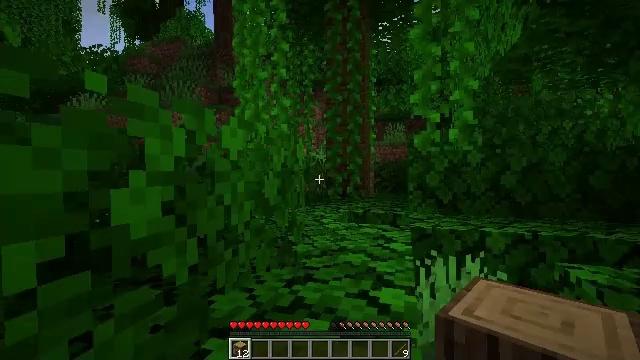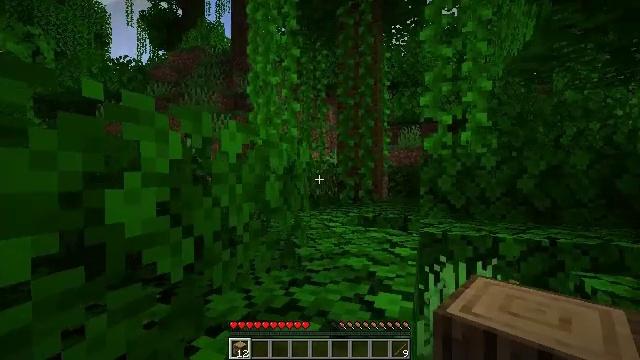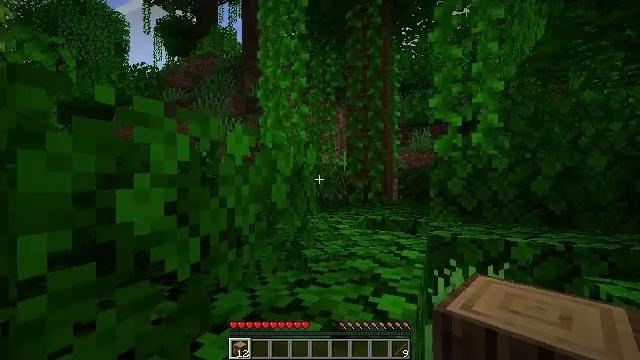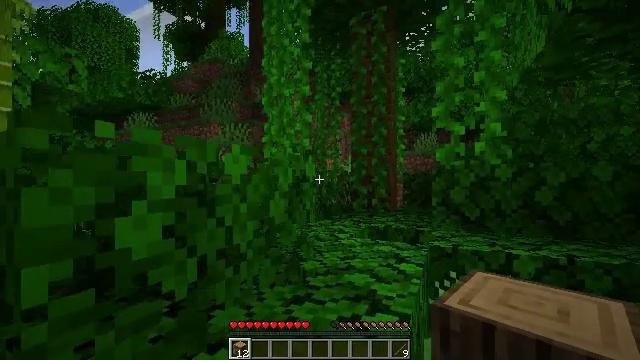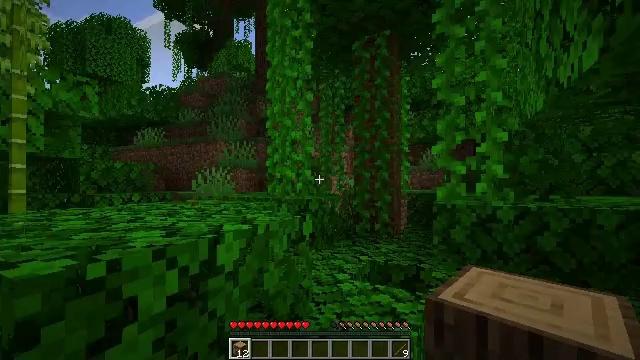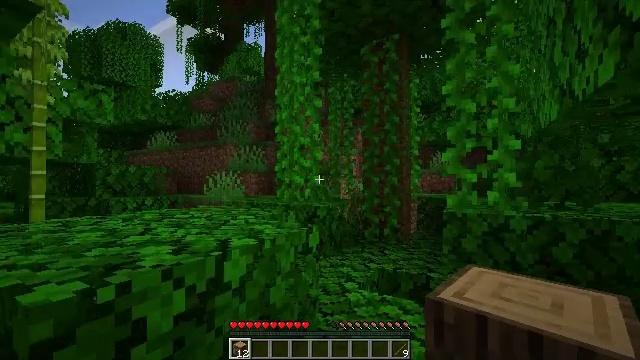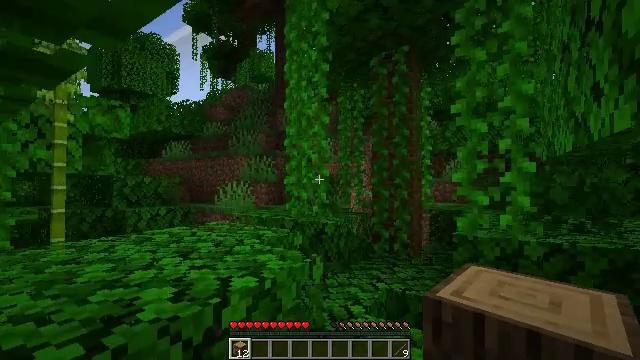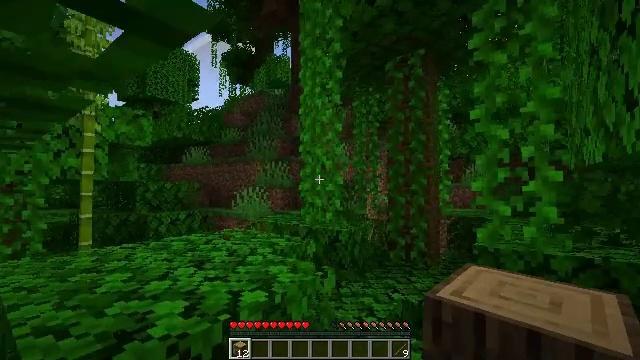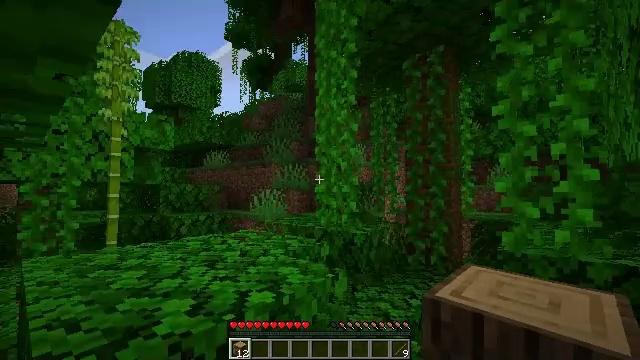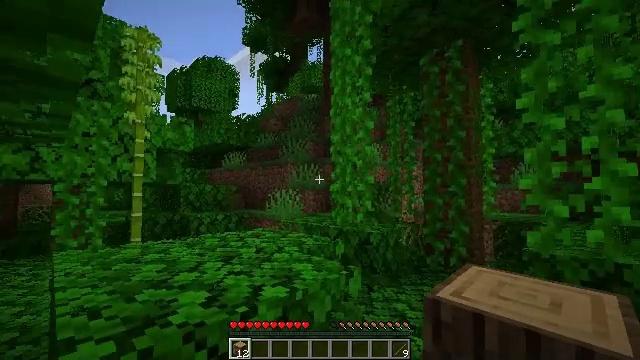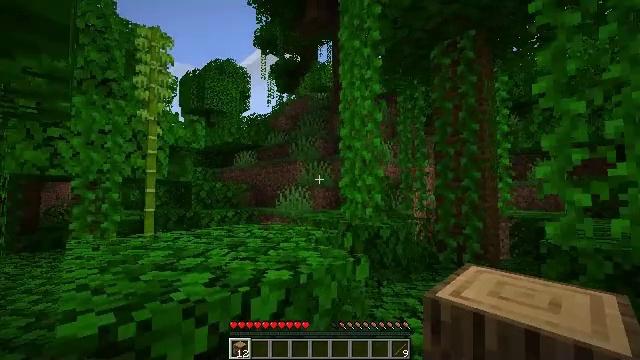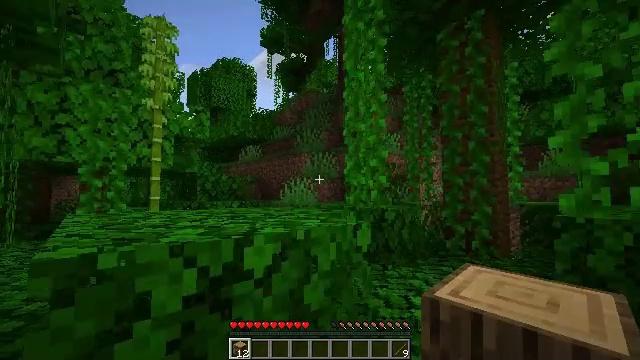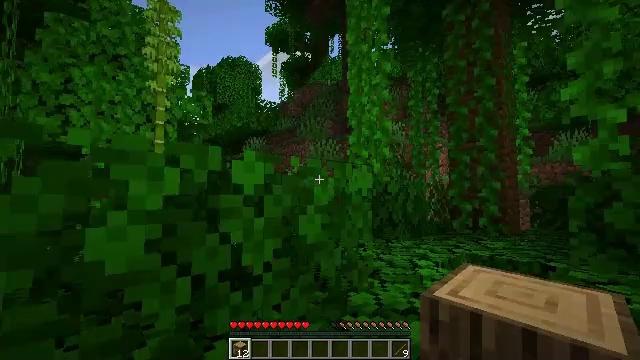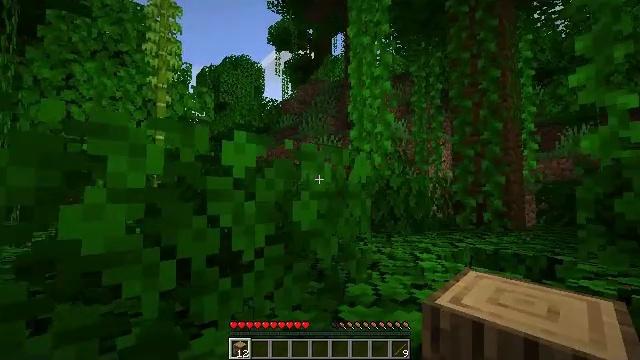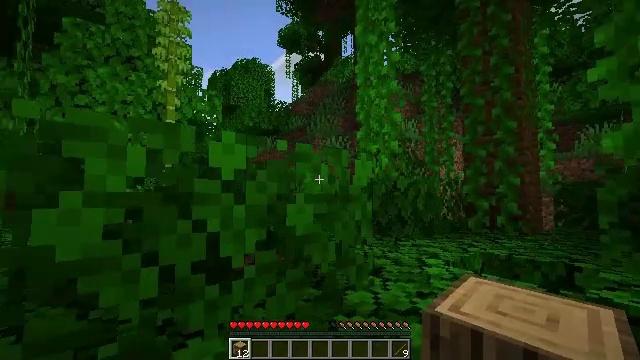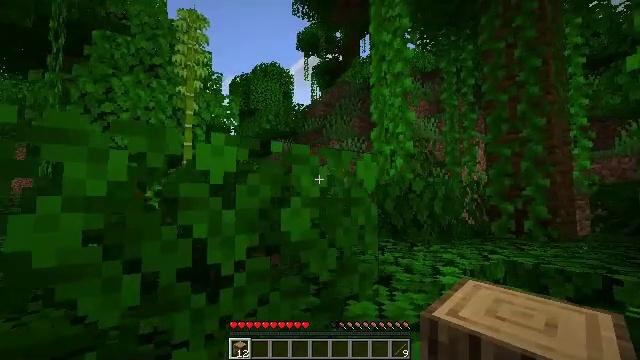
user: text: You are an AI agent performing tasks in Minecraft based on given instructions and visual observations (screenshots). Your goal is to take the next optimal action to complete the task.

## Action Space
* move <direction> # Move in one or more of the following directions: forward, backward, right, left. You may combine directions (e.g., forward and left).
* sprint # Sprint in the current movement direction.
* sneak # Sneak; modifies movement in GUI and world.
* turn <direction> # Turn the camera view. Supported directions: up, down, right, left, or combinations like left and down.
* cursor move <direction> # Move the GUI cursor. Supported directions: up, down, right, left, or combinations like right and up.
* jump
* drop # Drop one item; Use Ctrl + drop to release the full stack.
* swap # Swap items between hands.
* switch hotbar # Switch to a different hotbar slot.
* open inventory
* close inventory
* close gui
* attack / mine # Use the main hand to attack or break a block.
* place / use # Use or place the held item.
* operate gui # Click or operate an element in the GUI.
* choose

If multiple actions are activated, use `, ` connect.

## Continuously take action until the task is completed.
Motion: motion action
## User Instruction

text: Use right equipment to gather melon.
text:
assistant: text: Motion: move forward and move right, turn left
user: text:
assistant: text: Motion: move forward and move right, turn left
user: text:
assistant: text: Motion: move forward and move right, turn left, jump
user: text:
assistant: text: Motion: move forward and move right, turn left, jump
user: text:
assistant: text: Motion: move forward and move right, turn left, jump
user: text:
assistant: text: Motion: move forward, turn left, jump
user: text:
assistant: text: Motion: move forward, turn left, jump
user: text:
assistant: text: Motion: move forward, turn left, jump
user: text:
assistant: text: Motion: move forward, turn left, jump
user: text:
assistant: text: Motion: move forward, turn left, jump
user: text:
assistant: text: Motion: move forward, turn left
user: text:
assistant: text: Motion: move forward, turn left
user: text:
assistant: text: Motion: move forward
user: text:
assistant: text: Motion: move forward, turn left
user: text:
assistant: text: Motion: move forward, turn left
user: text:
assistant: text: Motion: move forward, turn left, jump
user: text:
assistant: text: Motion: move forward, turn left, jump
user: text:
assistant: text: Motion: move forward, turn left, jump
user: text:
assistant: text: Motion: move forward, turn left, jump
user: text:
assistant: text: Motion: move forward, turn left, jump
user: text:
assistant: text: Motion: move forward, turn left, jump
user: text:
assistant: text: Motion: move forward, turn left, jump
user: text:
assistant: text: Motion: move forward, turn left, jump
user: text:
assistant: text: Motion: move forward, turn left, jump
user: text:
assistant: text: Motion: move forward, turn left, jump
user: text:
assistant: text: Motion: move forward, turn left, jump
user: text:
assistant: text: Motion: move forward, turn left, jump
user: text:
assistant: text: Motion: move forward, jump
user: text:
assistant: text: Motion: move forward, jump
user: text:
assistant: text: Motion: move forward, jump